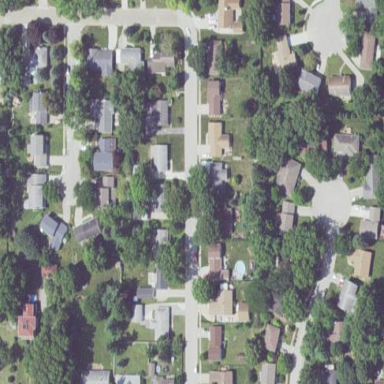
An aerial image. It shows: Neighbourhood with single-family residential houses.